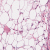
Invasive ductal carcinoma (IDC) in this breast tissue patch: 0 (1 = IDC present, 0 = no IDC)